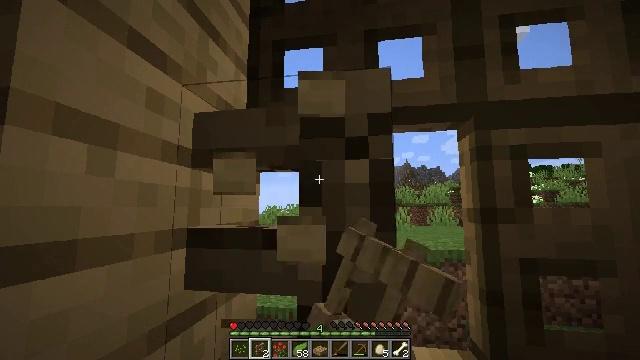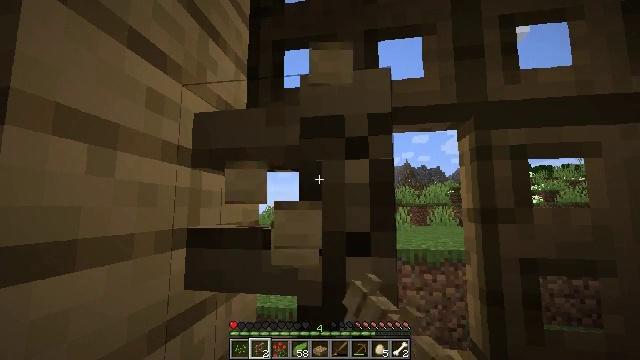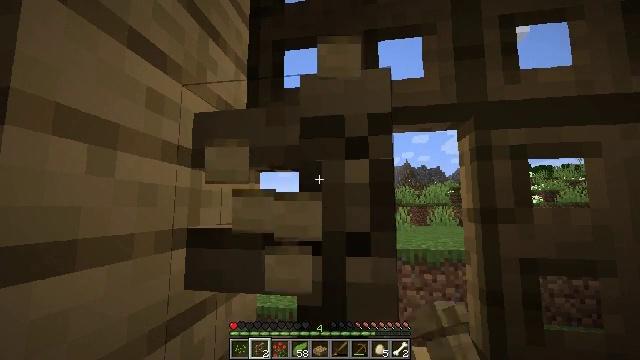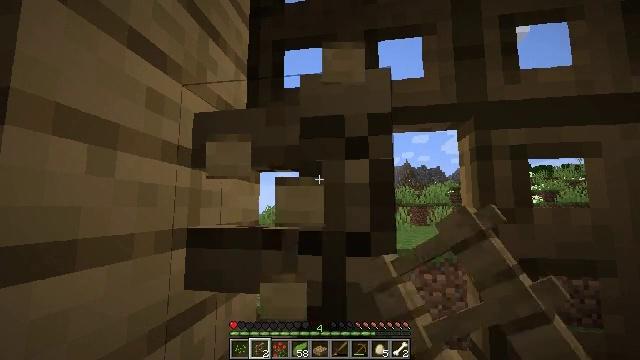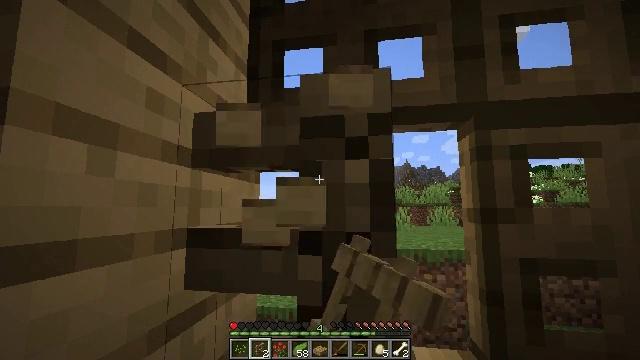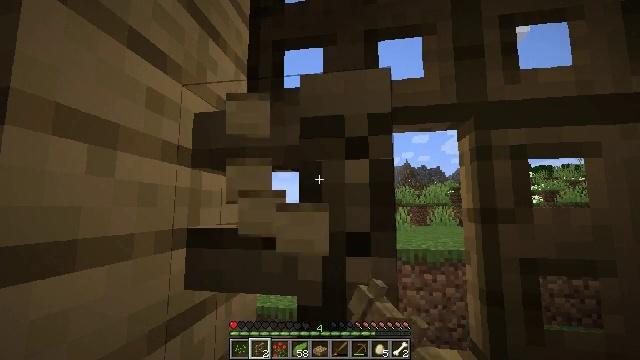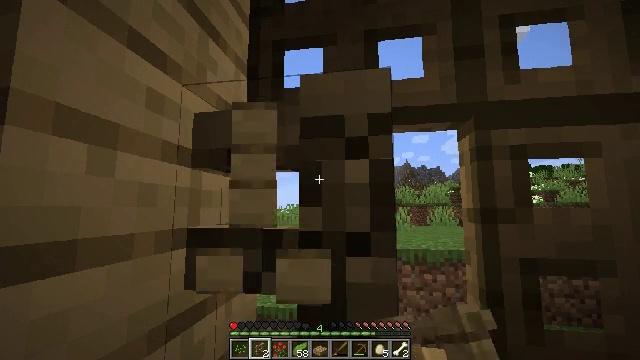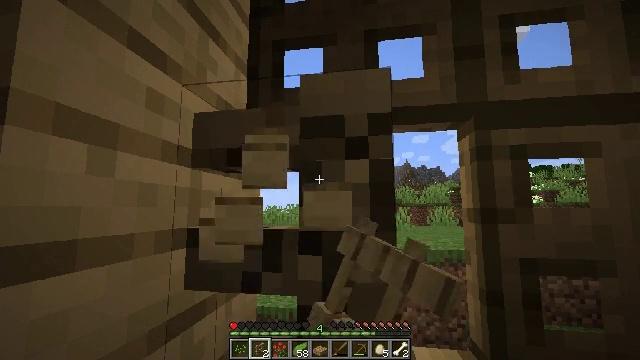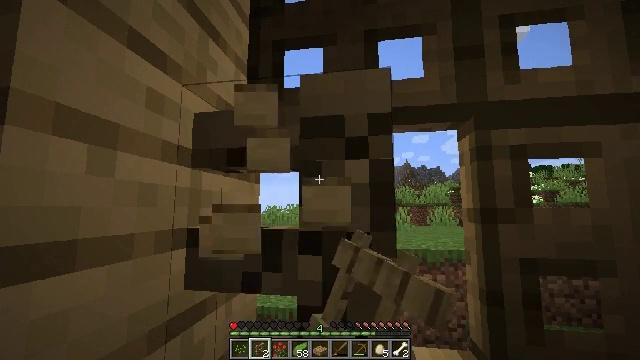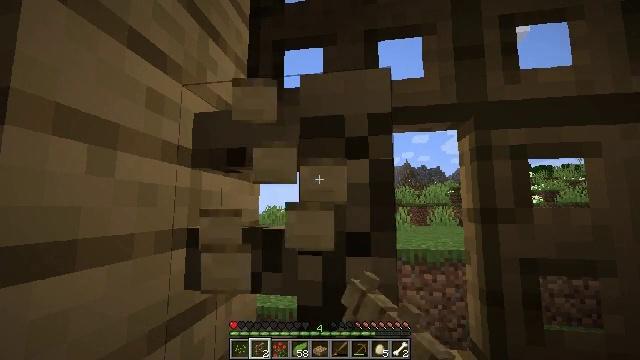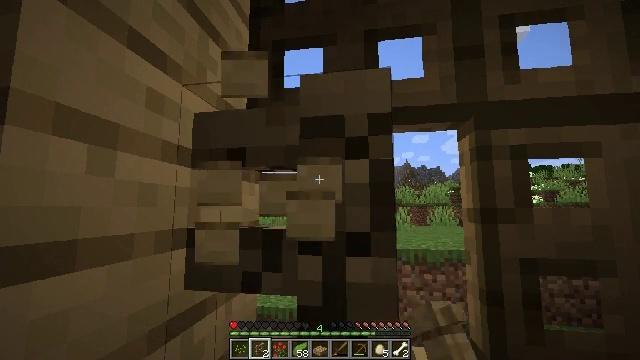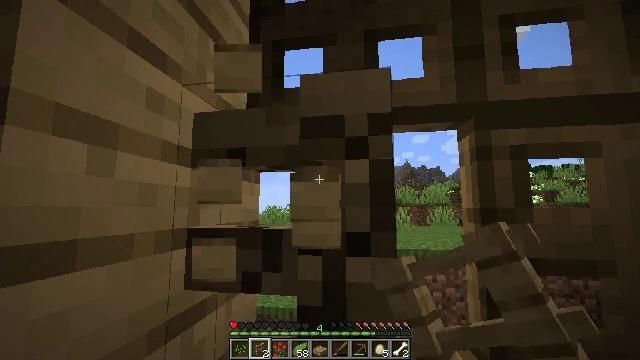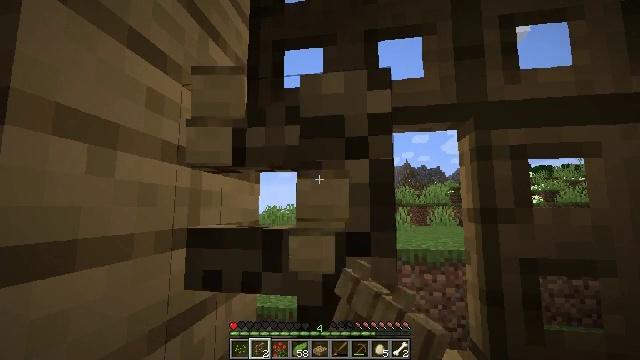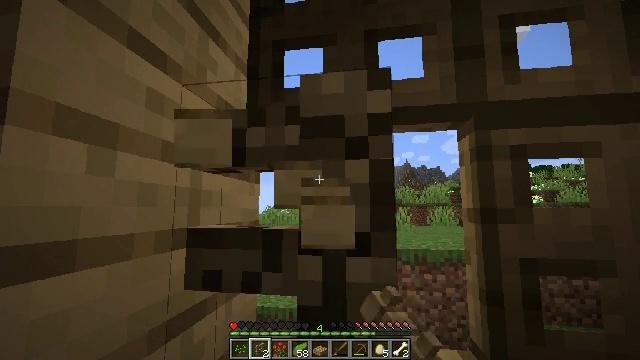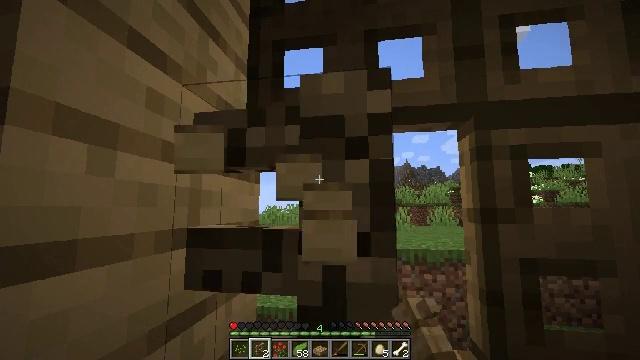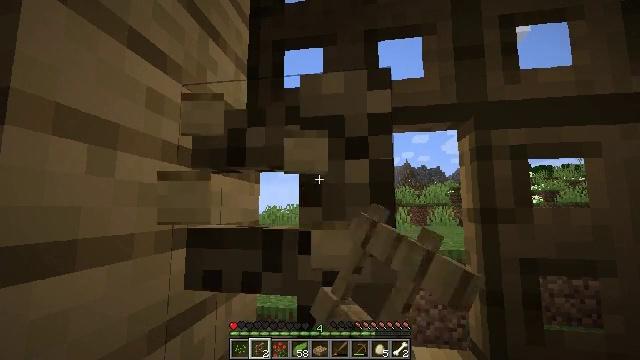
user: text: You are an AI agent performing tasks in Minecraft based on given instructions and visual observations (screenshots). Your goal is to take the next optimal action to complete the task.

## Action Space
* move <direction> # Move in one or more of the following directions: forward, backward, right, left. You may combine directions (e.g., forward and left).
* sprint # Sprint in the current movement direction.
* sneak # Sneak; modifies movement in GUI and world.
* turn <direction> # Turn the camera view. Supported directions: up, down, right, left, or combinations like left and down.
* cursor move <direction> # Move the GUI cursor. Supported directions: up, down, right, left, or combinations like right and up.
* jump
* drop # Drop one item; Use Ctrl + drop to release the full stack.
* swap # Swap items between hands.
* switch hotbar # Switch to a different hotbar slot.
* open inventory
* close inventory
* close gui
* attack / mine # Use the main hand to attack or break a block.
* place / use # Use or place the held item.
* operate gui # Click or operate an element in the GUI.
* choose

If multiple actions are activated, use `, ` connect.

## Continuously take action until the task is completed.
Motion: motion action
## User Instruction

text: Break down the oak fence.
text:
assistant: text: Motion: attack / mine
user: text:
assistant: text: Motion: attack / mine
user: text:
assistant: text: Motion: attack / mine
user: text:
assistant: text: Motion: attack / mine
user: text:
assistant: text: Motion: attack / mine
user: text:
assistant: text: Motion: attack / mine
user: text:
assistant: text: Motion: attack / mine
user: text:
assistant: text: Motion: attack / mine
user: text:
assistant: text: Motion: attack / mine
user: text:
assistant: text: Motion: attack / mine
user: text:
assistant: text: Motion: attack / mine
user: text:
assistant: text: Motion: attack / mine
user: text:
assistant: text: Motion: attack / mine
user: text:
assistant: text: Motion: attack / mine
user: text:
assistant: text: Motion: attack / mine
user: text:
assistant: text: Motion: attack / mine
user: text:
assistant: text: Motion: attack / mine
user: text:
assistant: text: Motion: attack / mine
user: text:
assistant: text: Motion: attack / mine
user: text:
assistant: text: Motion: attack / mine
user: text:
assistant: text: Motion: attack / mine
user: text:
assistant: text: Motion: attack / mine
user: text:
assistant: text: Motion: attack / mine
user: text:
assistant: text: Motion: attack / mine